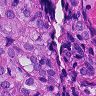
Metastatic tissue present: yes